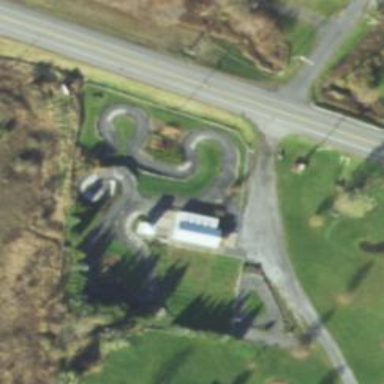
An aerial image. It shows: Karting track located in leisure land area.